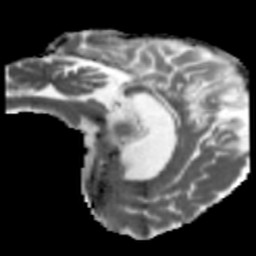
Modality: MD
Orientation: sagittal
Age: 49
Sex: male
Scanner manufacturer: siemens
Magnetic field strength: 3 T
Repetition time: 5.47 s
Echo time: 0.0854 s